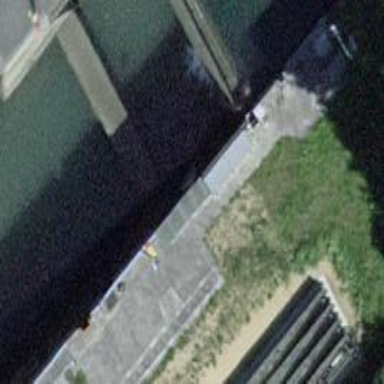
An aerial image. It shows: Lock gate on waterway.